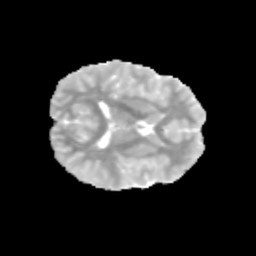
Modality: MD
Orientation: axial
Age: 10
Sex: male
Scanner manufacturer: siemens
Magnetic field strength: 3 T
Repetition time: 3.8 s
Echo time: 0.07 s